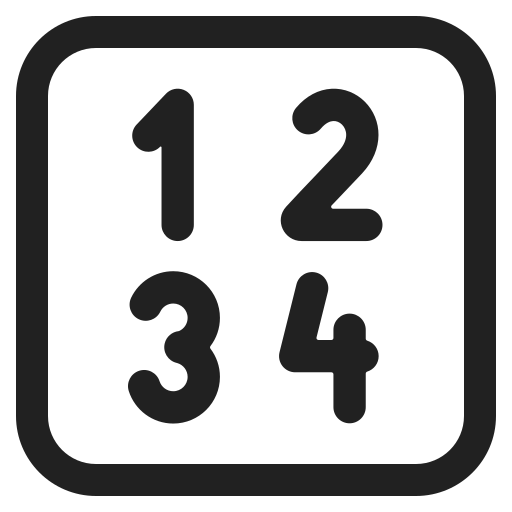
input numbers high contrast